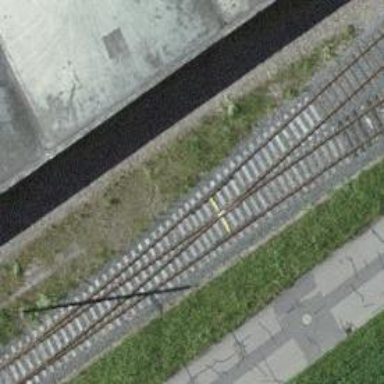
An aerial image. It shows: Single-track electrified railway service yard with contact line for trains.